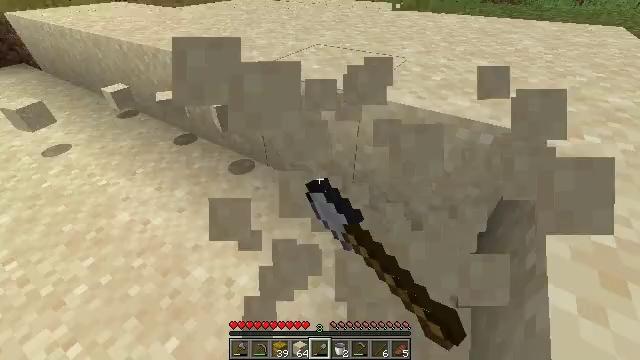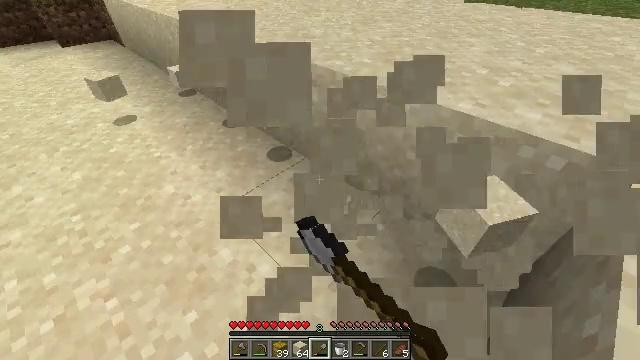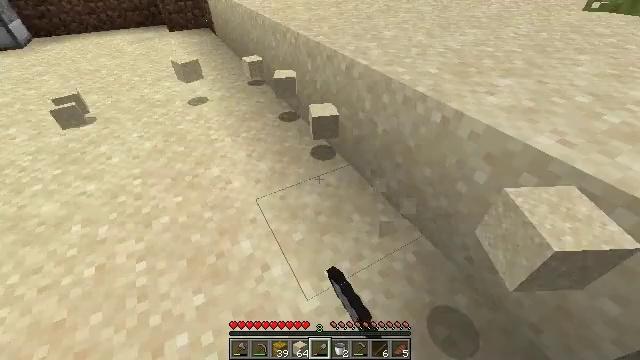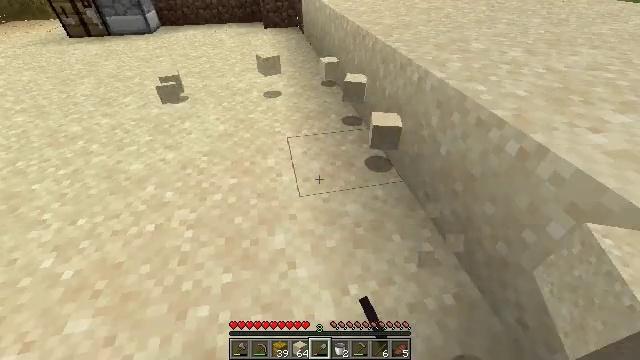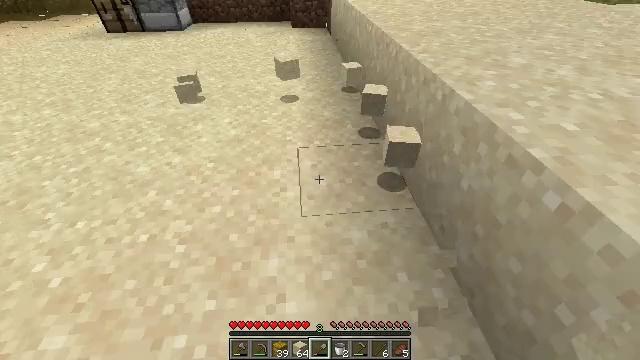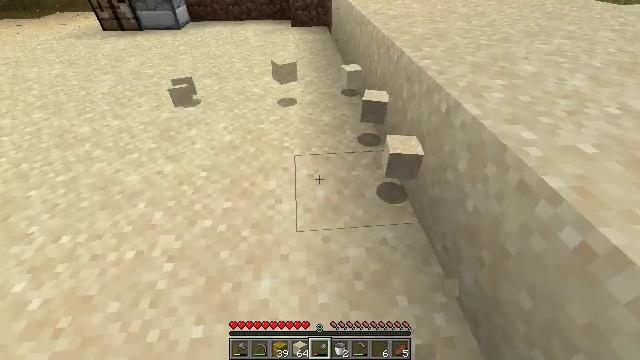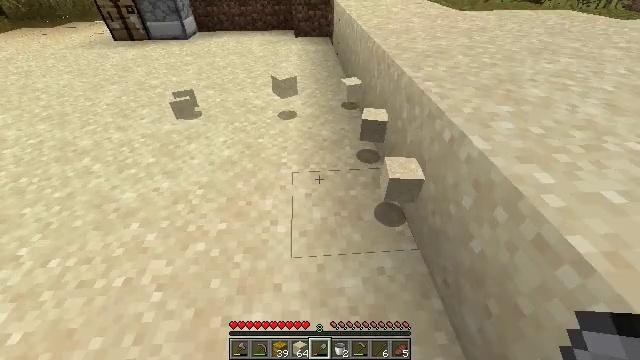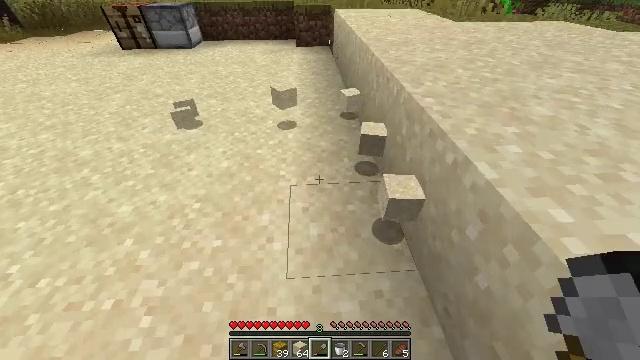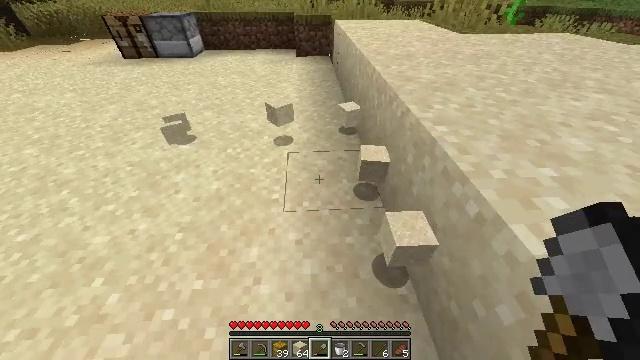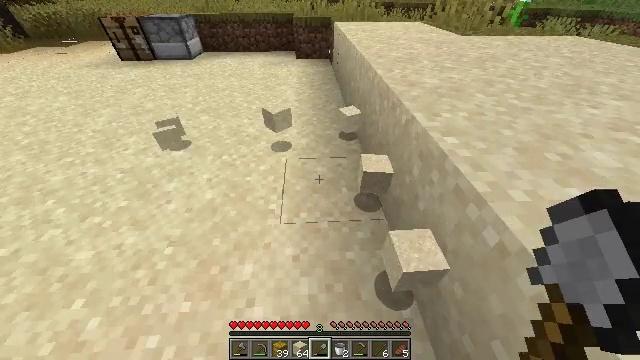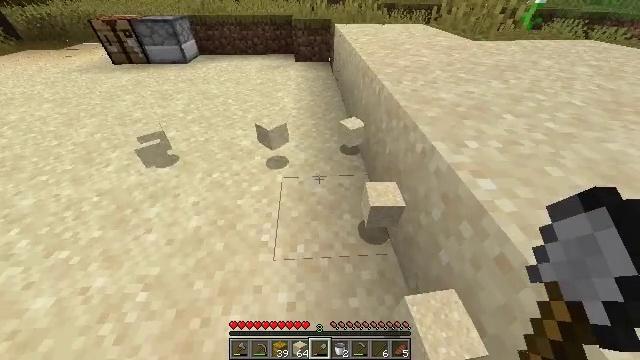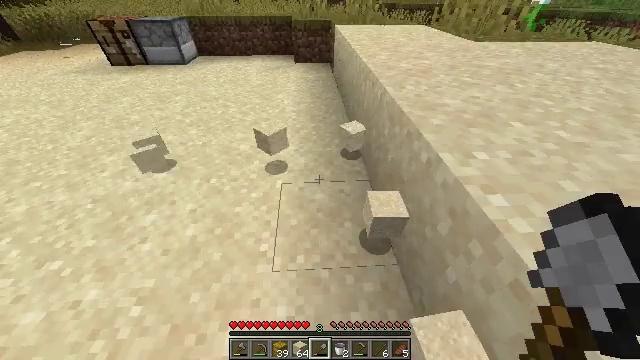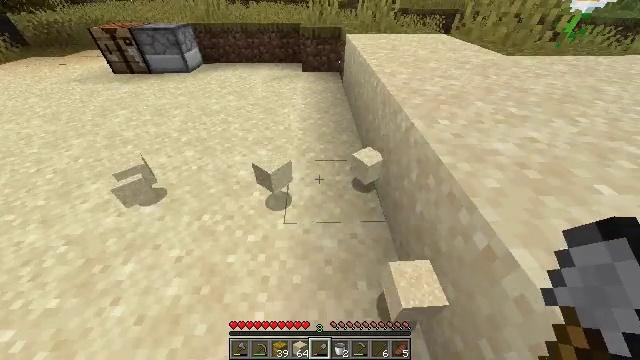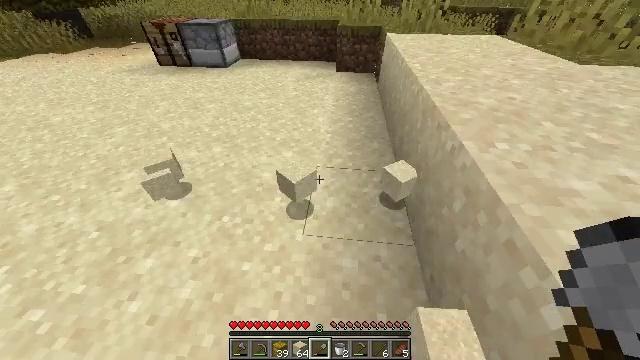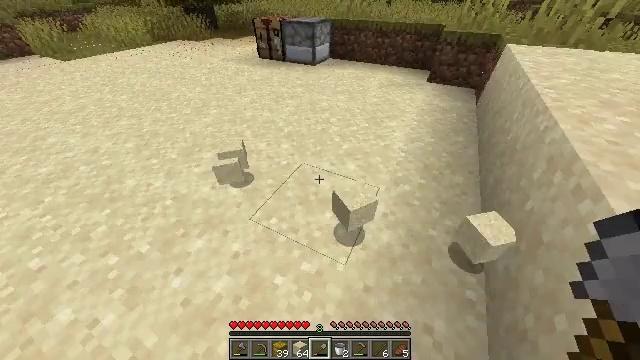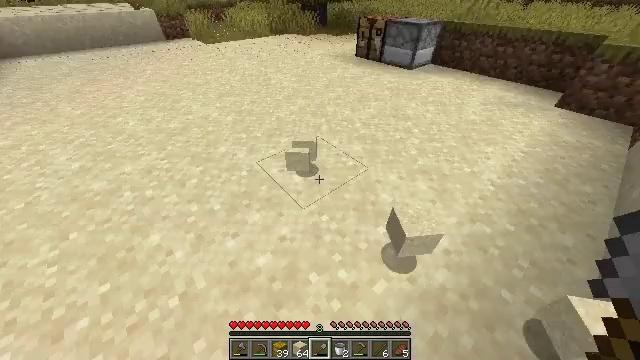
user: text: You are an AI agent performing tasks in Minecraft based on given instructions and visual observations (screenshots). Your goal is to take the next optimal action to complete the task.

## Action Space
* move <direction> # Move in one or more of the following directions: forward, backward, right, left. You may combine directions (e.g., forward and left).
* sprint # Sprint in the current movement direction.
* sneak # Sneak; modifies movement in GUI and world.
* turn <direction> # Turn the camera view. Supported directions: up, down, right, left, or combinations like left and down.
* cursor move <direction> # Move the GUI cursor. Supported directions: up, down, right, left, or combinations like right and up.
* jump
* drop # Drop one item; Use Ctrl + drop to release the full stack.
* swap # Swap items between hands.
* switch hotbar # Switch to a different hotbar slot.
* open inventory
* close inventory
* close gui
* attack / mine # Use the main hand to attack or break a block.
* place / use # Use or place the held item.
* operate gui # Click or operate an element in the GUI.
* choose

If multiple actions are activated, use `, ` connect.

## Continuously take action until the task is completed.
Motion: motion action
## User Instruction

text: Mine cactus from the desert.
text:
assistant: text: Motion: move forward and move right, turn left and down, attack / mine
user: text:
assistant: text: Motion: move forward and move right, turn left
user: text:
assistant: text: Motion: move forward, turn left
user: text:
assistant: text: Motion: move forward, turn left
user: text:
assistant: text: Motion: move forward, sprint
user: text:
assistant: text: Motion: move forward, sprint
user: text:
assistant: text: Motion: move forward, sprint
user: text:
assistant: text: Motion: move forward, sprint
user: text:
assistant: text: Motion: move forward, sprint
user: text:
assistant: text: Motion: move forward, sprint
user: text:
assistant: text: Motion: move forward, sprint
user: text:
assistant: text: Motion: move forward, sprint, turn left
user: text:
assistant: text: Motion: move forward, sprint, turn left
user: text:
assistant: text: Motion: move forward, sprint, turn left
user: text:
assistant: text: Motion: move forward and move right, sprint, turn left
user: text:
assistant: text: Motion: move forward and move right, sprint, turn left and down
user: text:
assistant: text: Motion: move forward and move right, sprint, turn left and up
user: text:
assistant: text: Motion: move forward and move right, sprint, turn left
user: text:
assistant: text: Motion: move forward, sprint, turn left
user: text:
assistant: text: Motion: move forward, sprint, turn left
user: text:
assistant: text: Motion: move forward, sprint, turn left
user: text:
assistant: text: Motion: move forward, sprint, turn left
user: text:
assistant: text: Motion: move forward, sprint, turn left and up
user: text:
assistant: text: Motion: move forward, sprint, turn left and up
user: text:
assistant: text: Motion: move forward, sprint, turn left
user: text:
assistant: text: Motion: move forward, sprint, turn left and up
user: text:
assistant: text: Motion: move forward, sprint, turn left and up
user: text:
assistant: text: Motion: move forward, sprint
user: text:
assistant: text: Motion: move forward, sprint, turn up
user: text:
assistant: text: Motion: move forward, sprint, open inventory